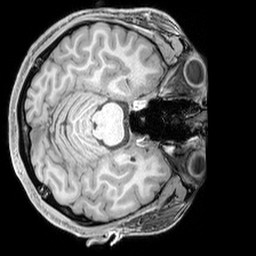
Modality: T1w
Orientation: axial
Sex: male
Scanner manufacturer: siemens
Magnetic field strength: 3 T
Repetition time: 2.3 s
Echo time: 0.00226 s